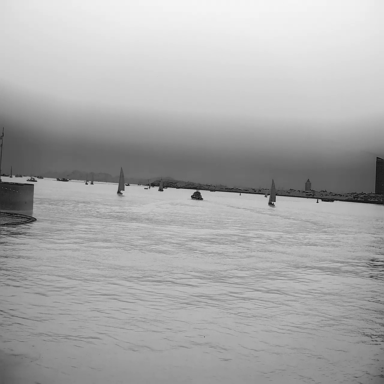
There are four bulk_carriers in the infrared image.